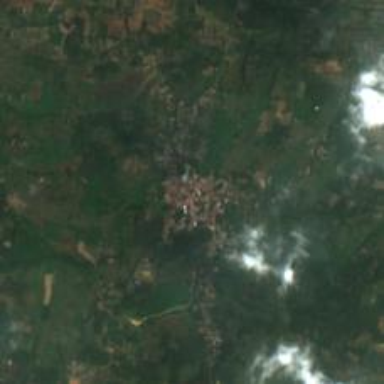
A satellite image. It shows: Village.